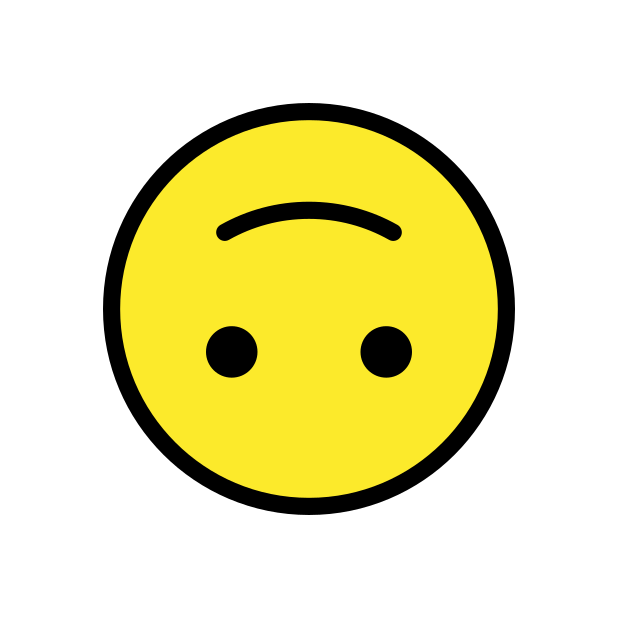
upside-down face